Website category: camera
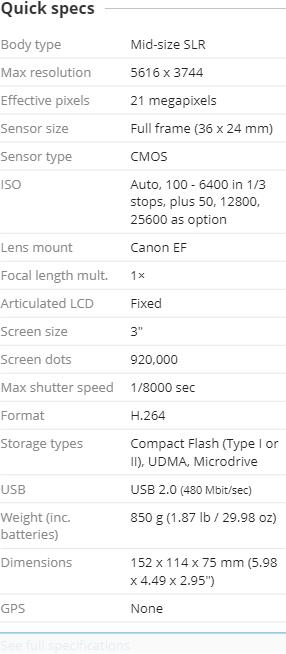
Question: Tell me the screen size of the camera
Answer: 3

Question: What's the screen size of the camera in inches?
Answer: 3

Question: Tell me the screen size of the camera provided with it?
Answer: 3

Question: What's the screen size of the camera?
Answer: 3

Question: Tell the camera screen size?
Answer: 3

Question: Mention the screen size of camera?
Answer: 3

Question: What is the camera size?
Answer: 3

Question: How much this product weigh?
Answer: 850 g (1.87 lb / 29.98 oz )

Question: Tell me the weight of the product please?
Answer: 850 g (1.87 lb / 29.98 oz )

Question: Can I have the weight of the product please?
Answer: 850 g (1.87 lb / 29.98 oz )

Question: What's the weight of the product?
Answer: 850 g (1.87 lb / 29.98 oz )

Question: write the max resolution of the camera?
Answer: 5616 x 3744

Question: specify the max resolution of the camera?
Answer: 5616 x 3744

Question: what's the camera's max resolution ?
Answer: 5616 x 3744

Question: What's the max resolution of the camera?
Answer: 5616 x 3744

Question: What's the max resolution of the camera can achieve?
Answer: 5616 x 3744

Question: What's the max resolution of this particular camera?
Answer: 5616 x 3744

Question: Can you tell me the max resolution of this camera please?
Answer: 5616 x 3744

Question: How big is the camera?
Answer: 152 x 114 x 75 mm (5.98 x 4.49 x 2.95 )

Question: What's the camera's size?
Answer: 152 x 114 x 75 mm (5.98 x 4.49 x 2.95 )

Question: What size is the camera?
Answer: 152 x 114 x 75 mm (5.98 x 4.49 x 2.95 )

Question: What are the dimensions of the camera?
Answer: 152 x 114 x 75 mm (5.98 x 4.49 x 2.95 )

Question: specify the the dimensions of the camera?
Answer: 152 x 114 x 75 mm (5.98 x 4.49 x 2.95 )

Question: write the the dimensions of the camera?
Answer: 152 x 114 x 75 mm (5.98 x 4.49 x 2.95 )

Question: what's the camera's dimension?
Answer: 152 x 114 x 75 mm (5.98 x 4.49 x 2.95 )